Question: How can I wrap very long titles in a form and a fieldset?
I took this code from Sencha's docs and simply added a long title, and added a width. Unfortunately, the title is truncated with ellipsis.
Here's what it looks like:

Here's the modified Sencha source: (<URL>
'''
Ext.create('Ext.form.Panel', {
fullscreen: true,
items: [
{
xtype: 'fieldset',
title: 'How much wood would a woodchuck chuck if a woodchuck could chuck wood?',
width: 300,
instructions: 'Tell us all about yourself',
items: [
{
xtype: 'textfield',
name : 'firstName',
label: 'First Name'
},
{
xtype: 'textfield',
name : 'lastName',
label: 'Last Name'
}
]
}
]
});
'''
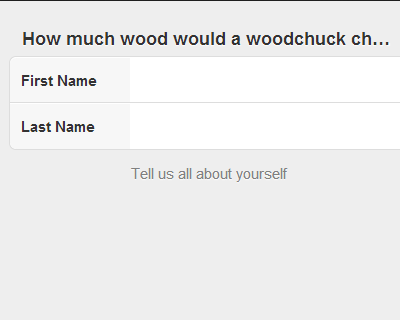
Answer: Try the <URL>.
'''
Ext.create('Ext.form.Panel', {
fullscreen: true,
items: [
{
xtype: 'fieldset',
title: 'How much wood would a woodchuck chuck if a woodchuck could chuck wood?',
width: 300,
instructions: 'Tell us all about yourself',
items: [
{
xtype: 'textfield',
name : 'firstName',
label: 'First Name',
labelWrap : true
},
{
xtype: 'textfield',
name : 'lastName',
label: 'Last Name',
labelWrap : true
}
]
}
]
});
'''
## EDIT
Sorry, I misread part of that.
I will in no way claim to be a CSS expert...however this worked for me:
'''
.x-form-fieldset-title {
white-space: normal;
}
'''
That will affect each of your title, you may want to try and single out just the title that is too long.
Good luck, Brad